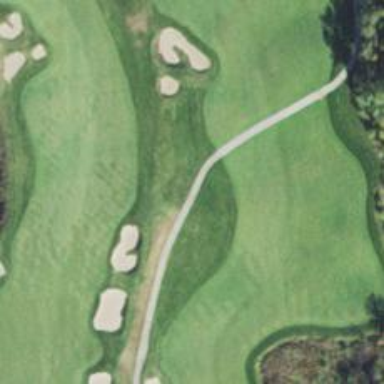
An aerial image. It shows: Pathway for golfing.